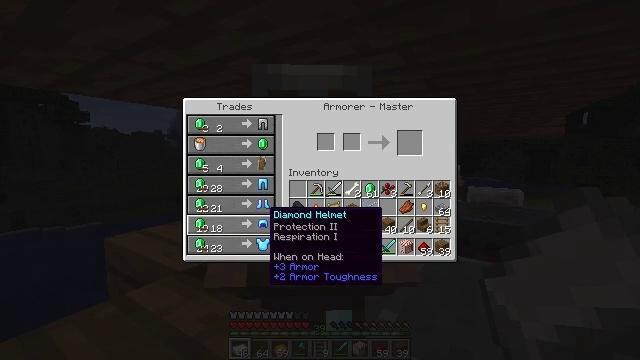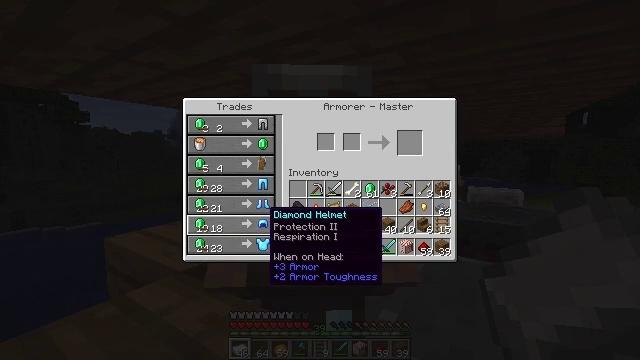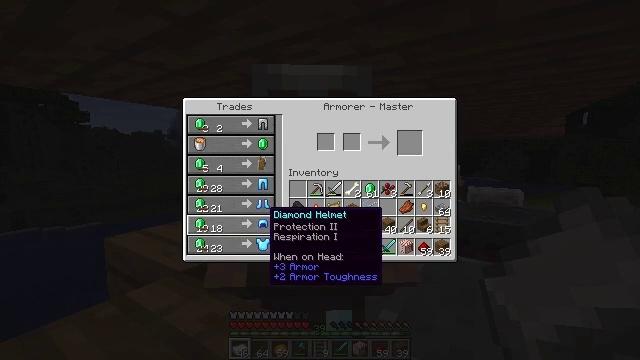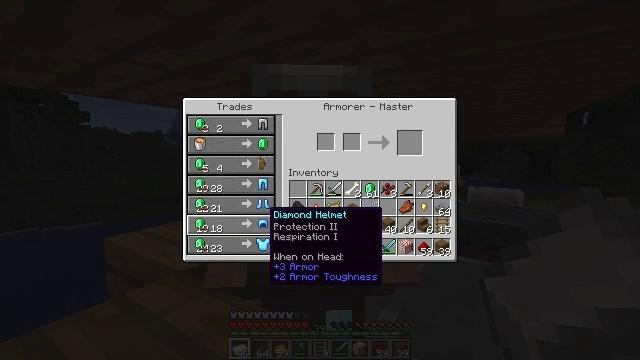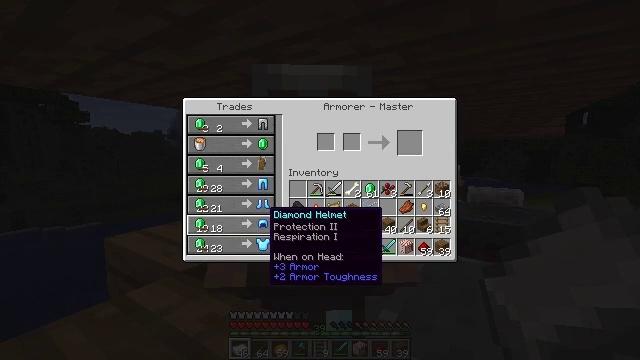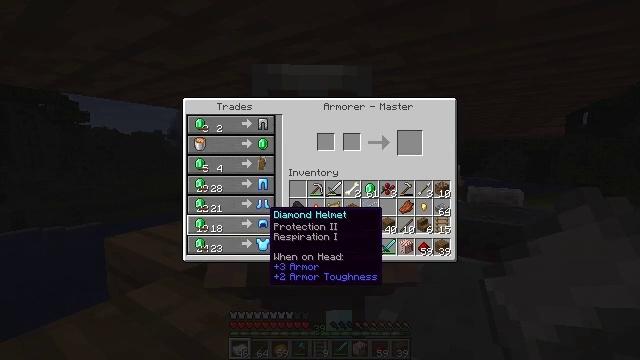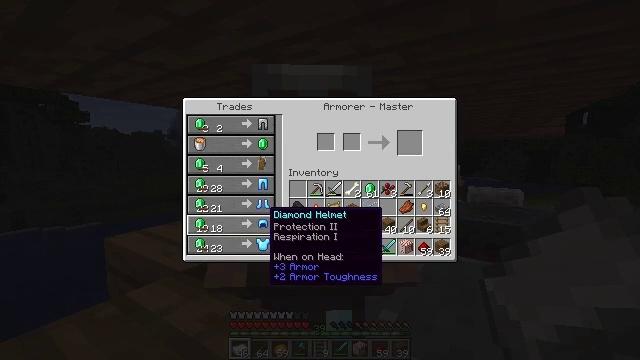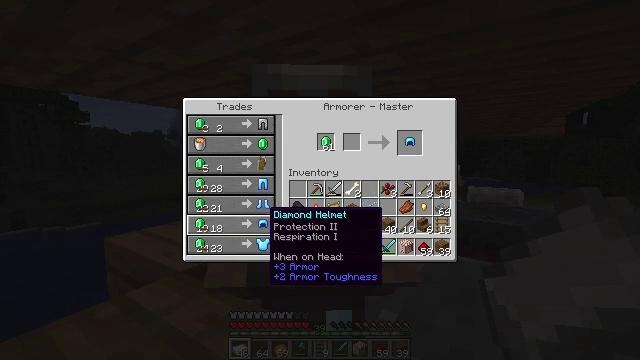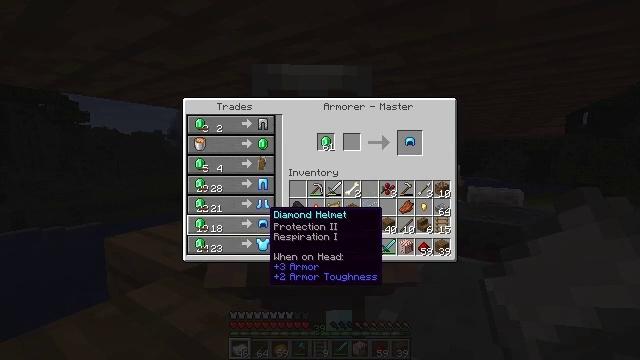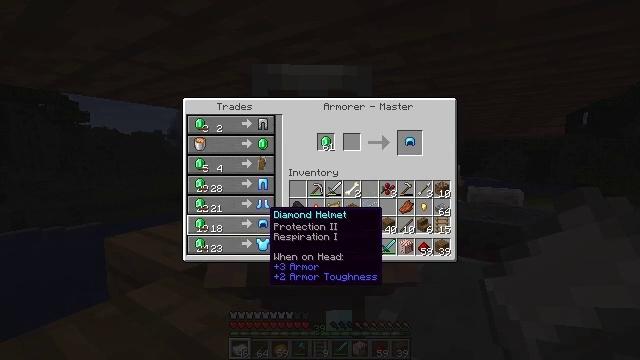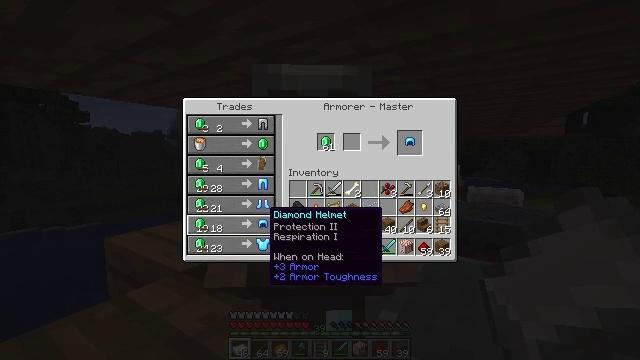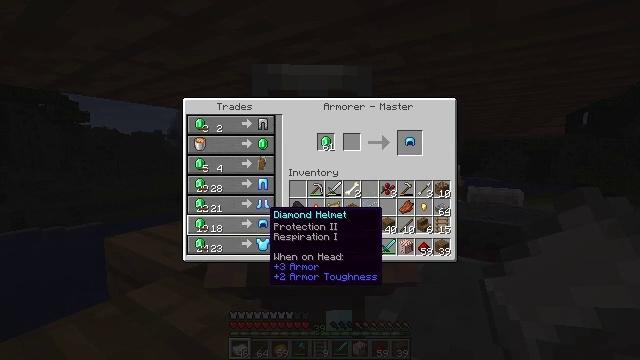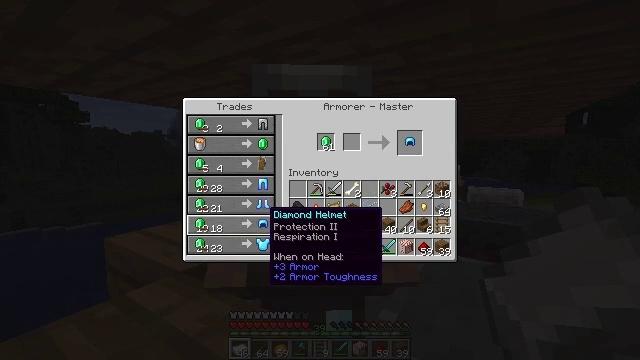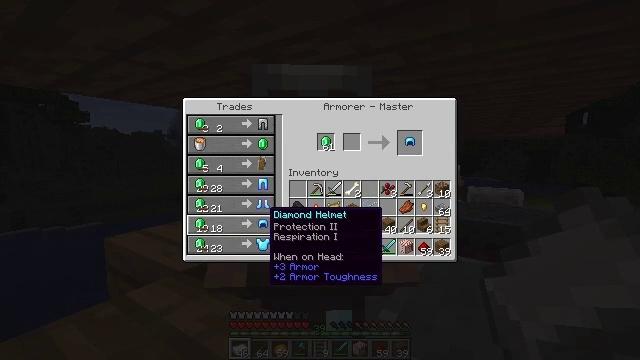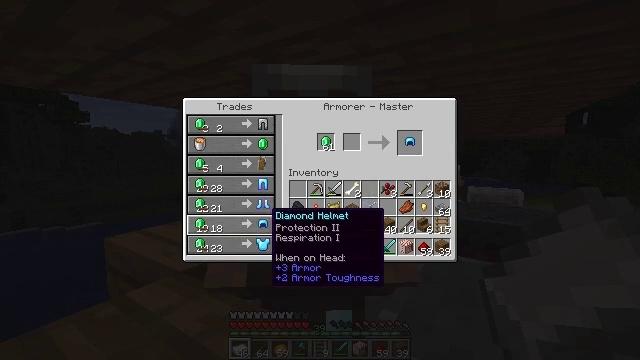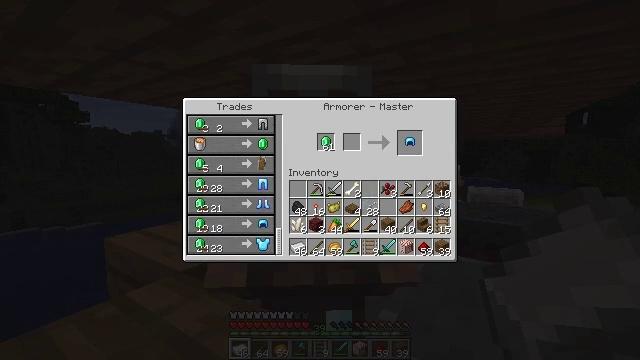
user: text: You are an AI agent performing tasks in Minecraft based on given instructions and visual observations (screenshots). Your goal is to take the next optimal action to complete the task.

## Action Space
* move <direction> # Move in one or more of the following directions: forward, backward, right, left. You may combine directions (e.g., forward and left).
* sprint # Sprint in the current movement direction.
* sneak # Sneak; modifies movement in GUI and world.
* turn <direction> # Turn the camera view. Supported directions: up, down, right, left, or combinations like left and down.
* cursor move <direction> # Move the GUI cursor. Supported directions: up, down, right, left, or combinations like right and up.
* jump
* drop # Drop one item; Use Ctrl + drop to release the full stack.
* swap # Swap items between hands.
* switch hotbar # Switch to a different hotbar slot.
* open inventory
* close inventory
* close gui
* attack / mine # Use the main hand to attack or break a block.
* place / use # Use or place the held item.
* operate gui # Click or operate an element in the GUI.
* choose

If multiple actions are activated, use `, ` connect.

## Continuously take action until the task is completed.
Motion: motion action
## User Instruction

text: Use the crafting table to make a diamond helmet.
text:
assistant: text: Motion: no_op
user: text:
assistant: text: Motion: no_op
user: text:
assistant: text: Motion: no_op
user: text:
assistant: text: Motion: no_op
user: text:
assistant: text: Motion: no_op
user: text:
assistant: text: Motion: no_op
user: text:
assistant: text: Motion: operate gui
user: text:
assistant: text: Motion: operate gui
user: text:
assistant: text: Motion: no_op
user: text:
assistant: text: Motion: no_op
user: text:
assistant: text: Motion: no_op
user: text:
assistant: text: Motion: no_op
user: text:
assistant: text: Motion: no_op
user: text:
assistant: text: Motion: no_op
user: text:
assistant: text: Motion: cursor move right
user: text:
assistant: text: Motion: cursor move right
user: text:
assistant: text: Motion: cursor move right and up
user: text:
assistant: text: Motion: cursor move right and up
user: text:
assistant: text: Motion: cursor move right and up
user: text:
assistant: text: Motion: cursor move up
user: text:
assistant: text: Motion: no_op
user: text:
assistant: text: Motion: no_op
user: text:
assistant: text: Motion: no_op
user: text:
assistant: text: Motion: cursor move up
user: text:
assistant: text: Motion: cursor move right
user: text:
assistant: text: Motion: no_op
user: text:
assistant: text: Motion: no_op
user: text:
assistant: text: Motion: no_op
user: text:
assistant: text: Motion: no_op
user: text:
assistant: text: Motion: no_op